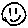
Label: smiley face